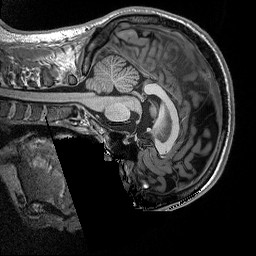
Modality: T1w
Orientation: sagittal
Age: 29
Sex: male
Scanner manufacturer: siemens
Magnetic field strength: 3 T
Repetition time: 2.3 s
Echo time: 0.00298 s